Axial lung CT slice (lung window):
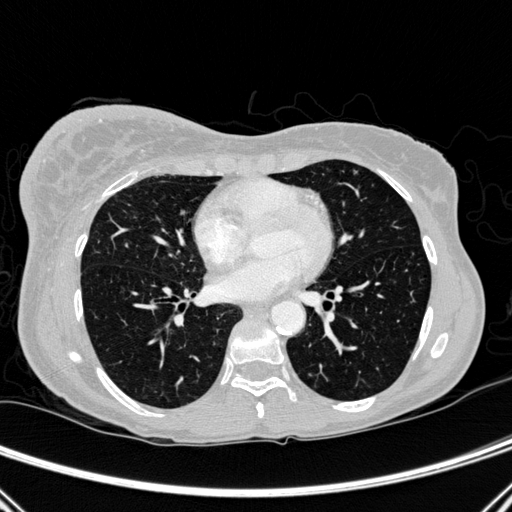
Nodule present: no